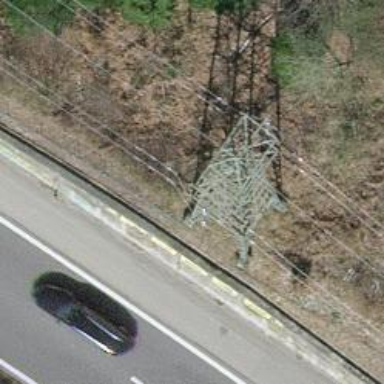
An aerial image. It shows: Power tower.